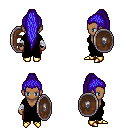
a pixel art fantasy rpg character, female body template, human, dark skin, black robe, red pants, blue extra-long topknot hairstyle, white cloth bandages, gold boots, shield, four views (front, back, left, right), 2x2 character sprite sheet, small pixel art, hard edges, no anti-aliasing